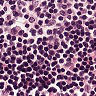
Metastatic tissue present: no